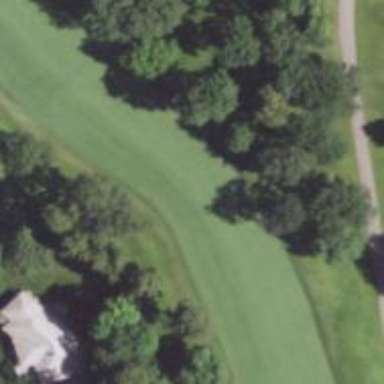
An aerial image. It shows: View of golf hole.